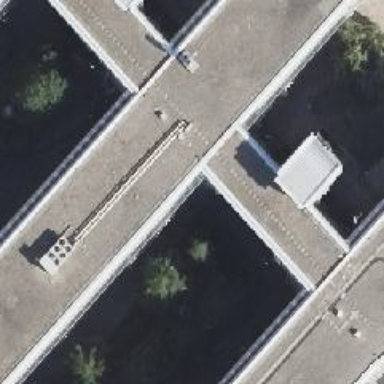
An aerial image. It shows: Office building with flat roof.